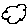
Label: cloud